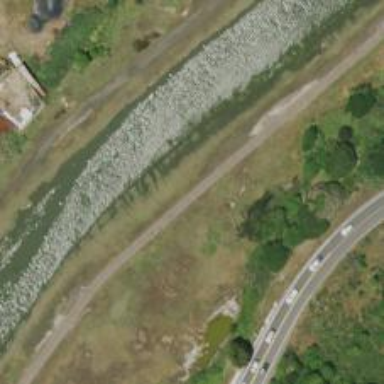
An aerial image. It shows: Bridge for cycleway.